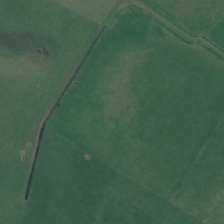
Land cover: shortrotation_cropland